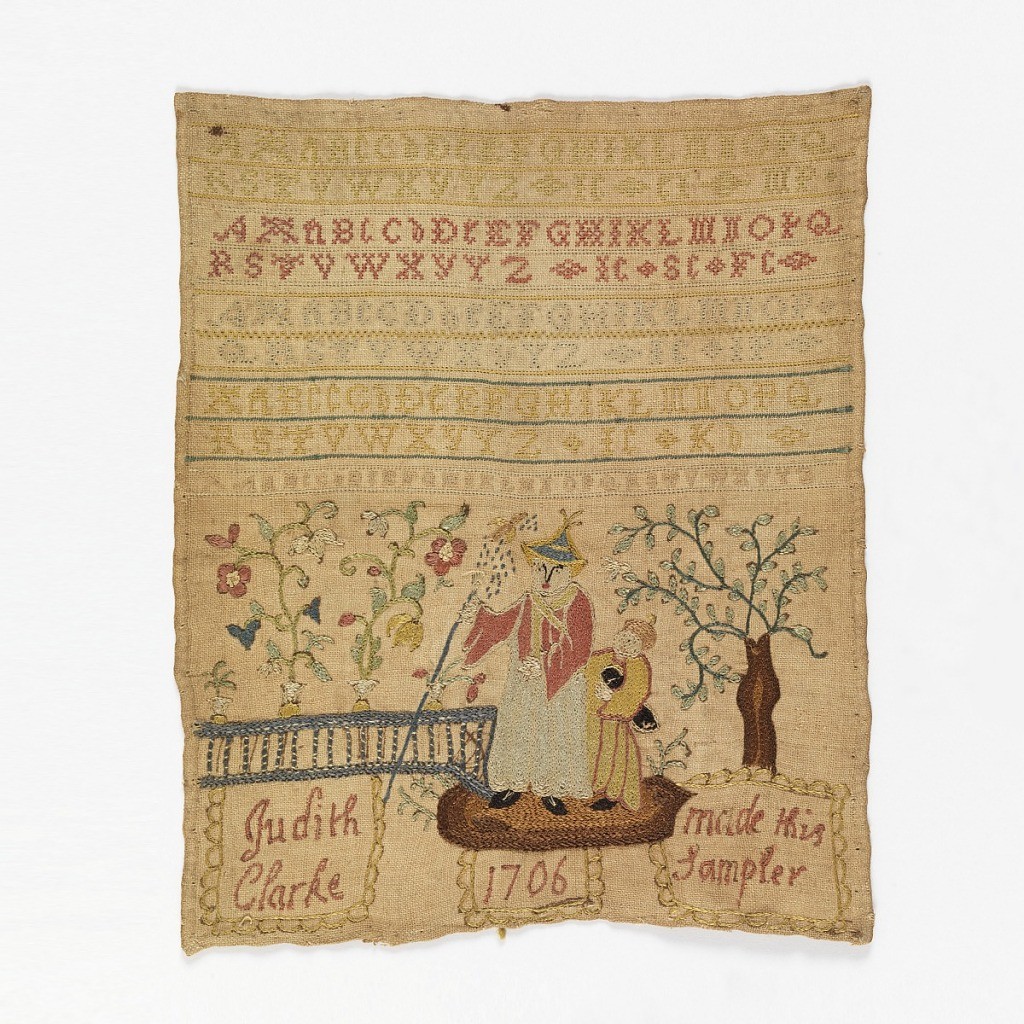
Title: Sampler
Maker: Judith Clarke, English
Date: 1706
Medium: silk embroidery on linen foundation Technique: embroidered in chain, button hole, running, knot, couching, cross, eyelet, stem and whipped chain stitches on plain weave foundation
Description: Top half: five alphabets followed by monograms.  Bottom half: picture, Chinese gentleman and child with trees and flowering plants, signature and date.